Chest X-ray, AP view. Patient: 58 years old, sex M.
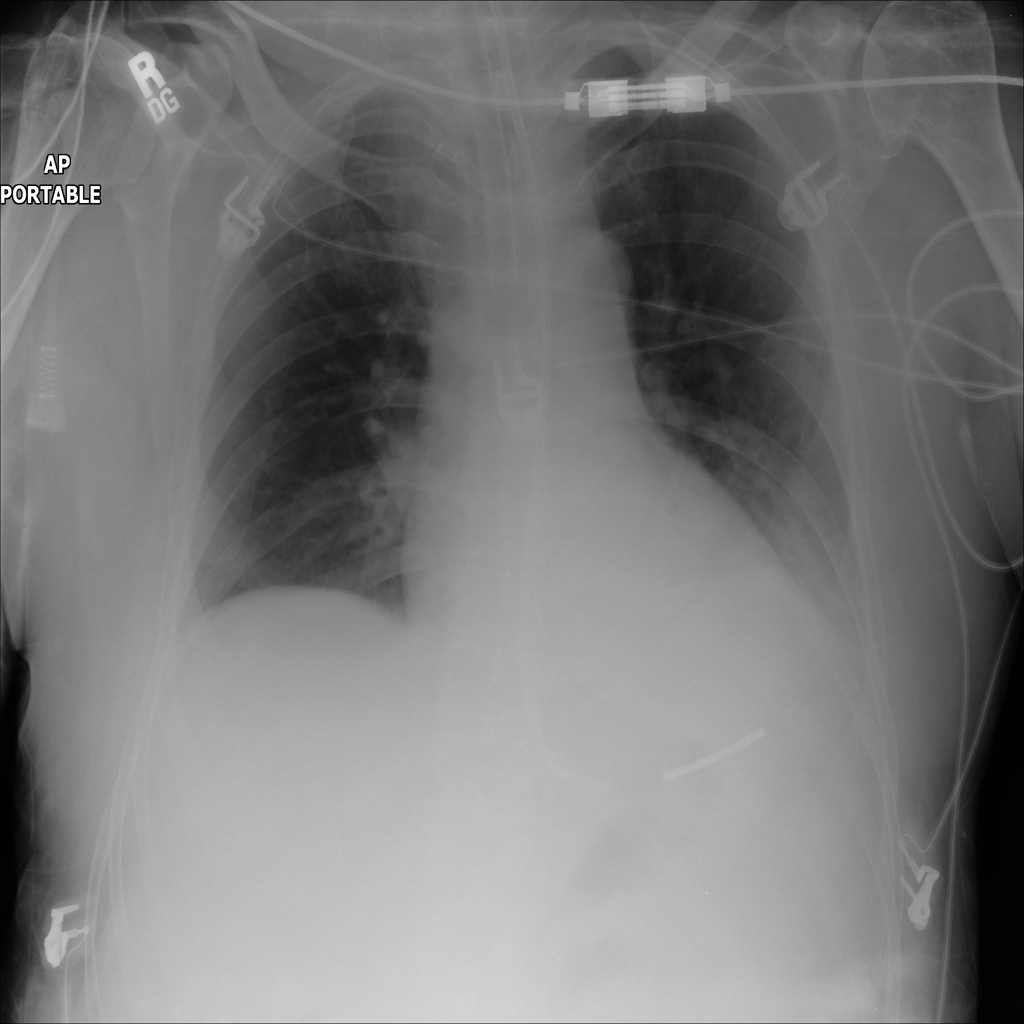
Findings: Consolidation